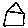
Label: house